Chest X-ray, PA view. Patient: 69 years old, sex F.
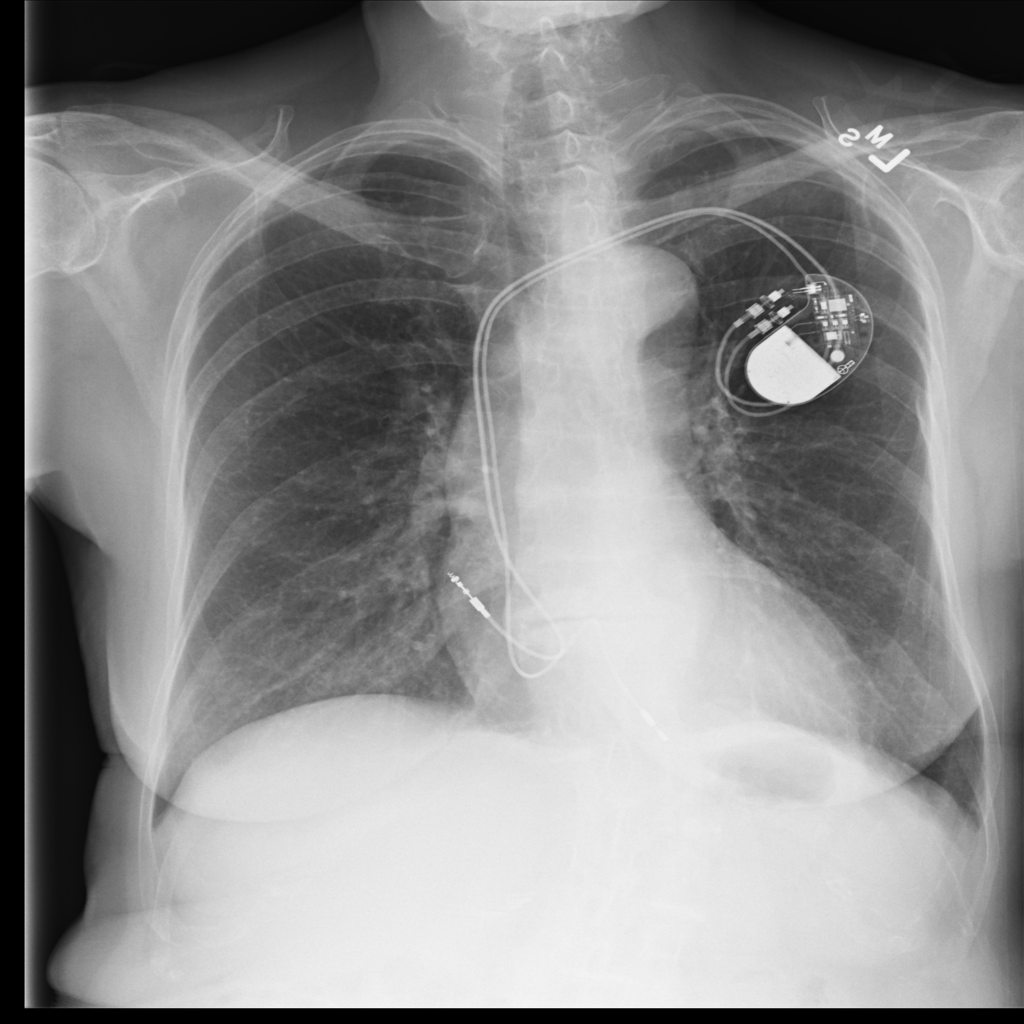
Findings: No Finding